Interaction volume radius: 5 \u00c5
Interaction volume height: 10 \u00c5
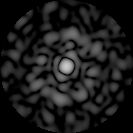
Disorder parameter: 0.8305